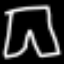
Label: pants